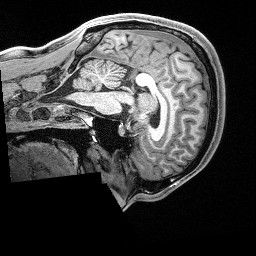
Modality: T1w
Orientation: sagittal
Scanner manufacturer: siemens
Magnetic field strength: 3 T
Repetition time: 2.4 s
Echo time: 0.00122 s